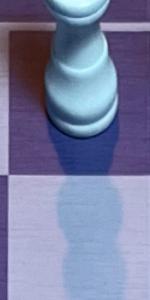
Label: Empty